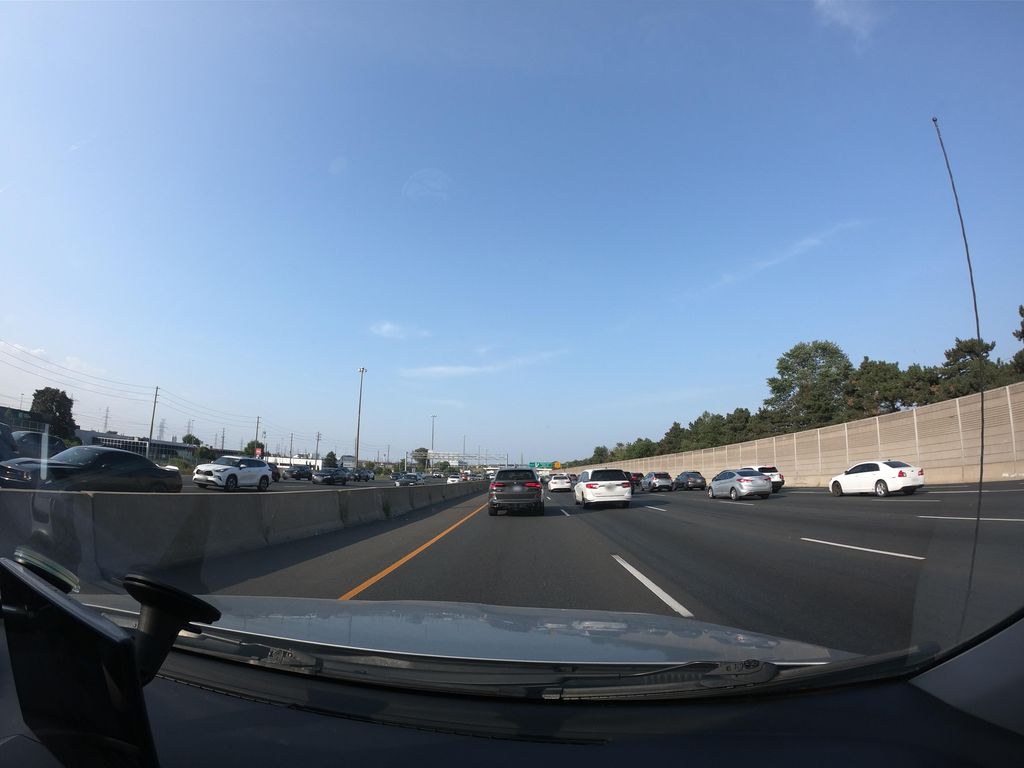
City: toronto